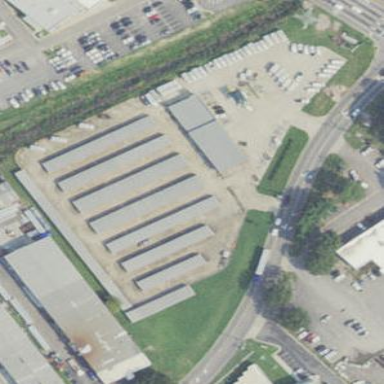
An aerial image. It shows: Commercial area with storage rental shop.